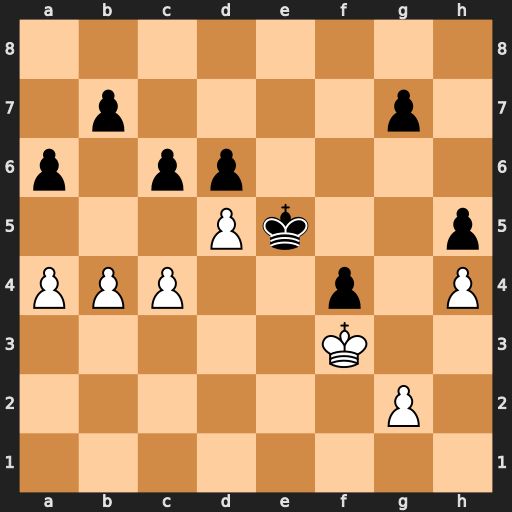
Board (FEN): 8/1p4p1/p1pp4/3Pk2p/PPP2p1P/5K2/6P1/8
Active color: w
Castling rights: -
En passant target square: -
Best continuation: dxc6 bxc6 a5